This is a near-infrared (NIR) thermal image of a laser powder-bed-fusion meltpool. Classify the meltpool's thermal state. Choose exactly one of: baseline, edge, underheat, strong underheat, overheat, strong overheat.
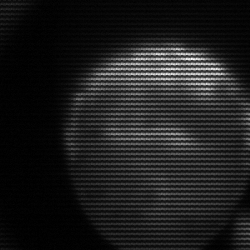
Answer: edge